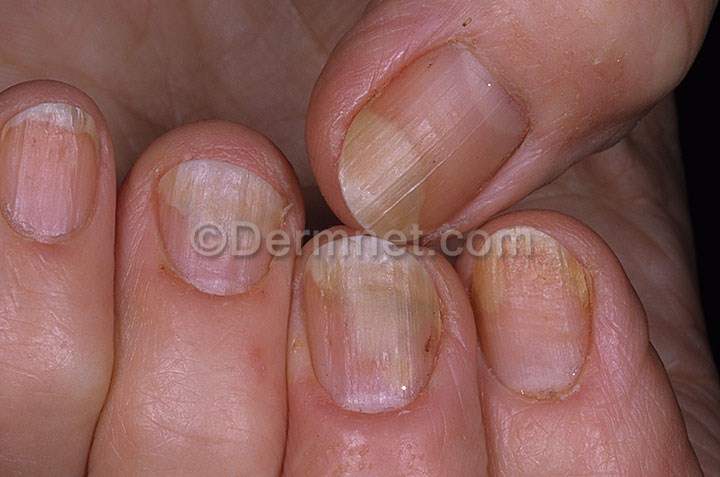
Disease: Nail Fungus and other Nail Disease